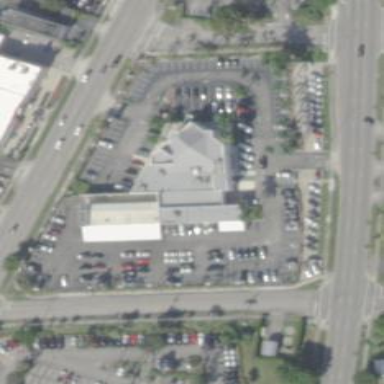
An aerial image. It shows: Retail building.